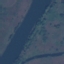
Land use / land cover class: River